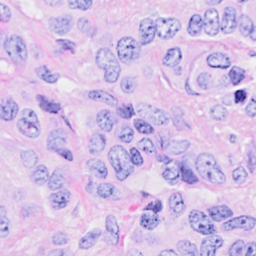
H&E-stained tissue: Breast